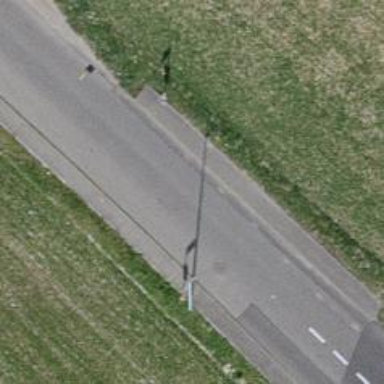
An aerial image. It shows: Bus stop with designated public transport stop position.